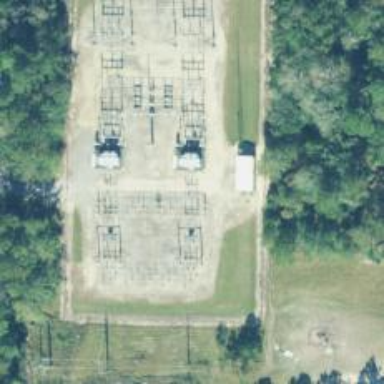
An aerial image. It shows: Switch for power supply.